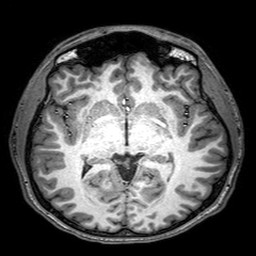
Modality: T1w
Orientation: coronal
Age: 24
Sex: male
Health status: healthy
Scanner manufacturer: philips
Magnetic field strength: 3 T